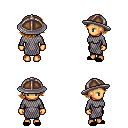
a pixel art fantasy rpg character, female body template, human, tanned skin, chain mail, magenta pants, brown swoop hairstyle, chain helm, black slippers, four views (front, back, left, right), 2x2 character sprite sheet, small pixel art, hard edges, no anti-aliasing